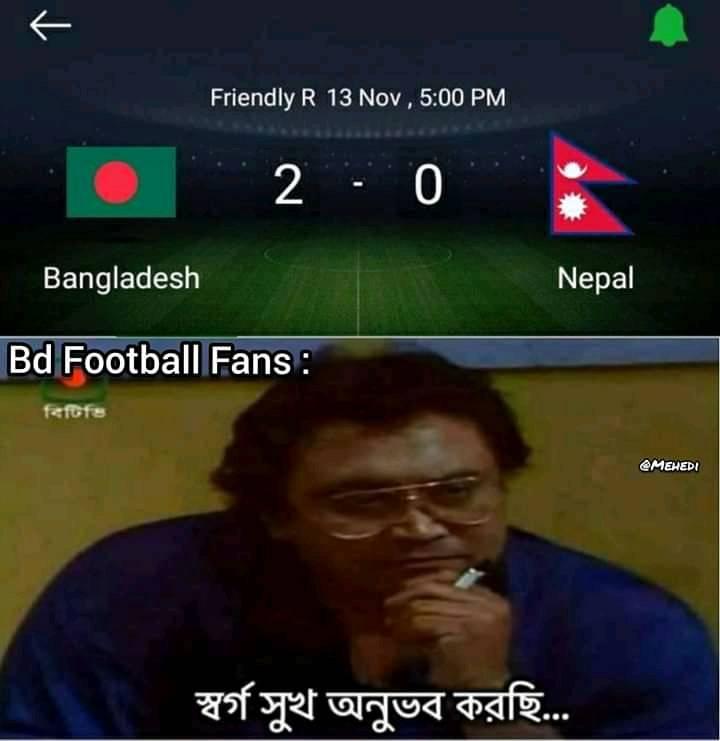
Caption: Bangladeshe   Nepal    Bd Football Fans:  স্বর্গ সুখ অনুভব করছি......
Label: non-hate